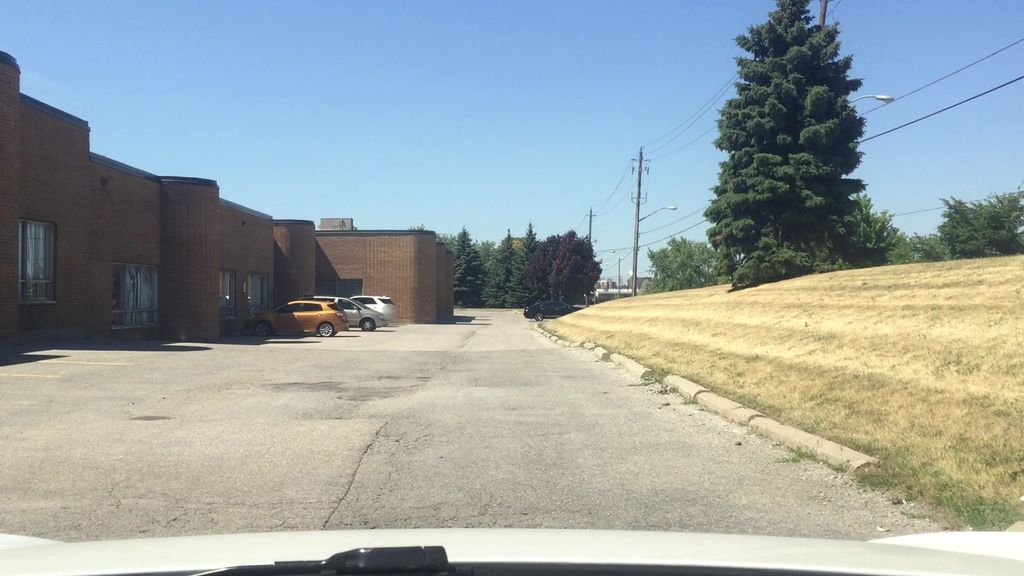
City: toronto